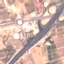
Label: Highway